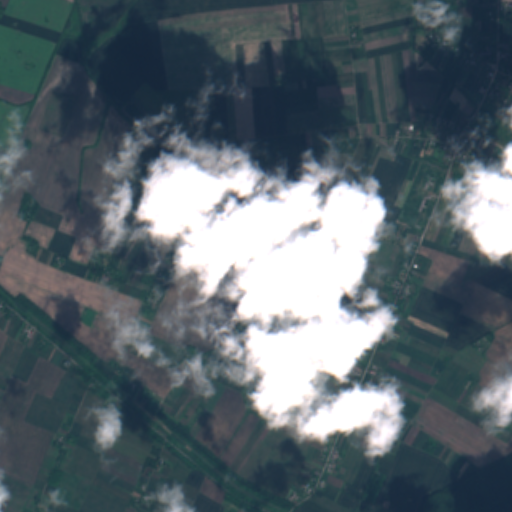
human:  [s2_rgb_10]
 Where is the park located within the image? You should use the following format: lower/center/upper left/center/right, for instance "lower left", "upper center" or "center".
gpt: The park is located in the center right of the image.
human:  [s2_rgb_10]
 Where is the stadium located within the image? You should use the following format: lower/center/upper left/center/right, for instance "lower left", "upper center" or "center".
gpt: The stadium is located in the upper right of the image.
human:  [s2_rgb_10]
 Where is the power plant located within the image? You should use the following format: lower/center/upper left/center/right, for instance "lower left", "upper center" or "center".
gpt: There is no power plant in the image.